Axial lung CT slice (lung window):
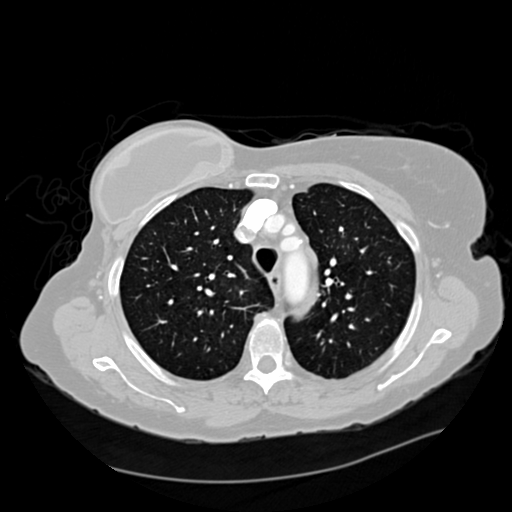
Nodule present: no